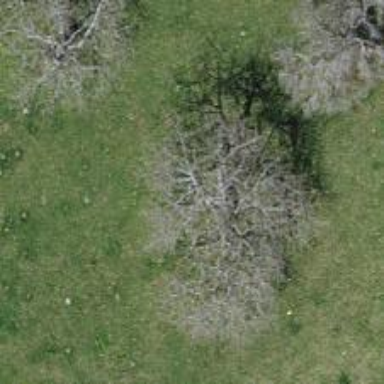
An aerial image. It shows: Single tag "natural: tree."